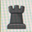
Piece: bR